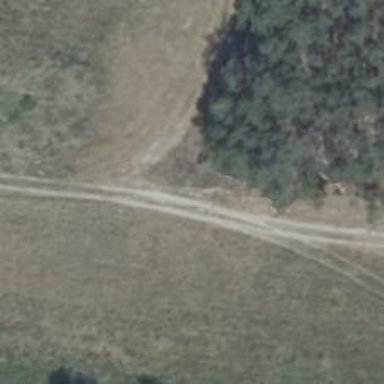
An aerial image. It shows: Hunting stand.